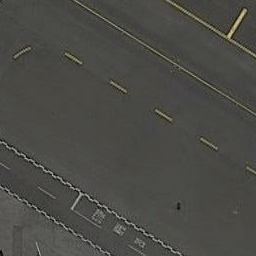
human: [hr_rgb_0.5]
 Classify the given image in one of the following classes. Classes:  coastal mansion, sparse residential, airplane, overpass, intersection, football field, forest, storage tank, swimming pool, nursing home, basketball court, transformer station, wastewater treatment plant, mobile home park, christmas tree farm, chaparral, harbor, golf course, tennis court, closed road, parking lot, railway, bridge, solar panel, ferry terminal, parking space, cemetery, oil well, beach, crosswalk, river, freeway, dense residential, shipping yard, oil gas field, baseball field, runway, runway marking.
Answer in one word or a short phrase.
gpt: runway marking